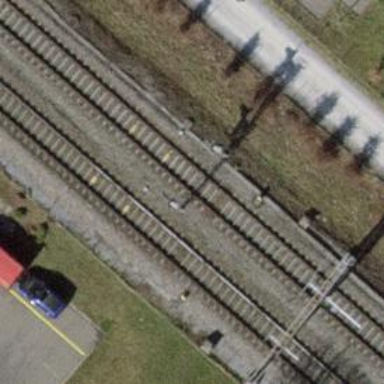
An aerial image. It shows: Railway signal.